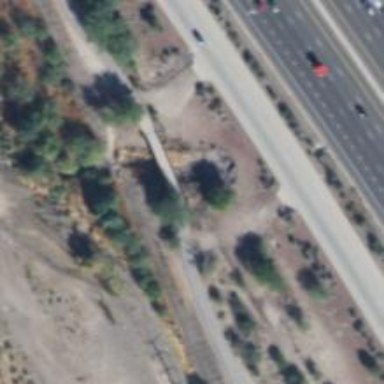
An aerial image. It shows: Culvert tunnel.